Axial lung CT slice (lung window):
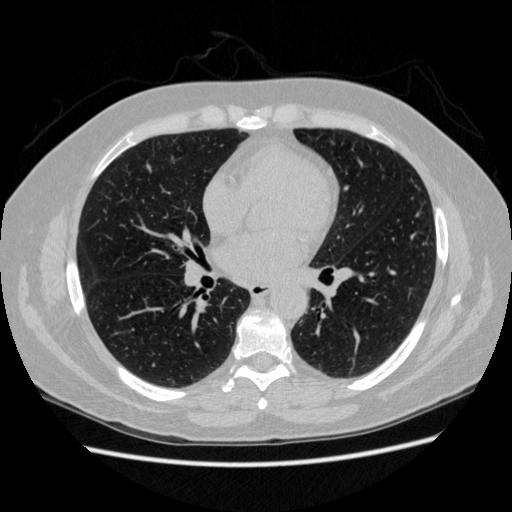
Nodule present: yes
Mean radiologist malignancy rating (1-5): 3